Question: I just got this message from Visual Studio 2005, when I clicked on the delete command I added to my gridview using the interface for configuring the grid:
> Deleting is not supported by data
source 'transactionsSqlDataSource'
unless DeleteCommand is specified.
How can I activate that? I want my user to be able to delete a row when they click on the button Delete.
I already changed the property DeleteCommandType of my SQLDataSource to StoredProcedure.
What else do I need to do?
This is what I did, but I am missing something, I can't compile:
This is what I did at .cs:
'''
public string DeleteCommand { get; set; }
'''
How can I fix that, it says that the get is missing the body. I am not use to ASP.NET. Could you help me fixing this part of my code?
This is what I did at .aspx:
'''
<asp:SqlDataSource ID="transactionsSqlDataSource" runat="server" ConnectionString="<%$ ConnectionStrings:membershipsDBConnectionString %>"
SelectCommand="SELECT [brukerId], [kjoptekvoten], [pengeneutbetalt], [fyringsolje], [biltype], [kjoptid] FROM [Informasjon]" DeleteCommandType="StoredProcedure"
DeleteCommand="DELETE FROM [Informasjon] WHERE fyringsolje='Kull: 2,42 kg';">
</asp:SqlDataSource>
'''
Is the configuration for the datasource correct? Dont worry if you see that the delete command does not use parameters like the one above, it is just for a homework(I only need the query to pass).
I keep trying but i cant fix it. I am really newbie in ASP.NET and I am not very familiar with all the terminology. What exactly is happening here? How can I know the name of my store procedure?:
CS:
'''
public string DeleteCommand { get { return DeleteCommand; } set { DeleteCommand = "";}
'''
Aspx:
'''
<asp:SqlDataSource ID="SqlDataSource" runat="server" ConnectionString="<%$ ConnectionStrings:membershipsDBConnectionString %>"
DeleteCommandType="StoredProcedure" SelectCommand="SELECT [id], [kjoptekvoten], [pengeneutbetalt], [fyringsolje], [biltype], [kjoptid] FROM [Informasjon]"
DeleteCommand="StoredProcedureName">
</asp:SqlDataSource>
'''
When I click on Delete that row needs to be erased from table

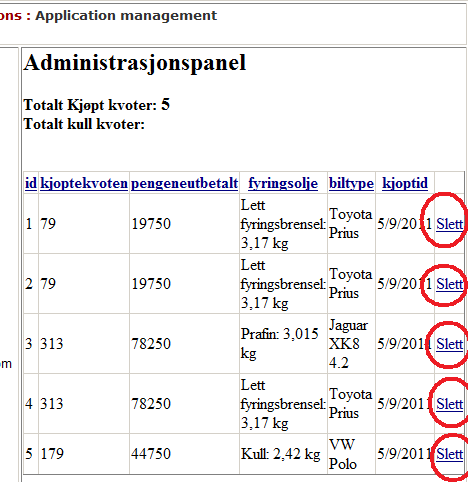
Answer: You can either call a stored procedure if you have created one like below :
'''
<asp:SqlDataSource ID="SqlDataSource5" runat="server"
ConnectionString="<%$ ConnectionStrings:ConnectionString %>"
// in the select command or your case delete you just input the name instead of a query
SelectCommand="SELECT * FROM [Table] WHERE [Column1]=@Parameter1 AND [Column2]=@Parameter2 AND [Column3]=@Parameter3;"
DeleteCommand="StoredProcedureName"
// Then ofcourse put the commandtype on storedprocedure but you already have that
DeleteCommandType="StoredProcedure">
// And you can declare the parameters like below
<SelectParameters>
<asp:Parameter Name="Parameter1" Type="String" />
<asp:Parameter Name="Parameter2" Type="Boolean" />
<asp:Parameter Name="Parameter3" Type="String" />
<asp:Parameter Name="Parameter4" Type="Boolean" />
</SelectParameters>
<DeleteParameters>
<asp:Parameter Name="Parameter1" Type="String" />
</DeleteParameters>
</asp:SqlDataSource>
'''
For more information about storedprocedures please read : <URL>
Or you can directly call a query like in the example below :
'''
<asp:SqlDataSource ID="SqlDataSource5" runat="server"
ConnectionString="<%$ ConnectionStrings:ConnectionString %>"
SelectCommand="SELECT * FROM [informasjon];"
DeleteCommand="DELETE FROM [informasjon] WHERE [id]=@id;">
<DeleteParameters>
<asp:Parameter Name="id" Type="Int" />
</DeleteParameters>
</asp:SqlDataSource>
'''
The connection string is something you will have to provide for yourself. For more info on the connectionstring please read : <URL>